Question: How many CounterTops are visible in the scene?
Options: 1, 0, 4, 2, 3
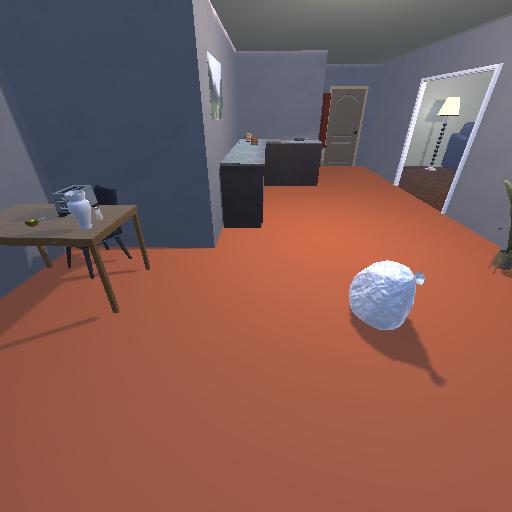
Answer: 1